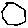
Label: hexagon